Question: I added the '.jar' file to the 'lib' folder in the project directory:

Next I right clicked on each .jar file and selected "Add as library".
Then I added the dependencies to the build.gradle file:
'''
apply plugin: 'com.android.application'
android {
compileSdkVersion 21
buildToolsVersion "21.1.2"
defaultConfig {
applicationId "com.ryzomarmory.crm.ryzomarmory"
minSdkVersion 16
targetSdkVersion 21
versionCode 1
versionName "1.0"
}
buildTypes {
release {
minifyEnabled false
proguardFiles getDefaultProguardFile('proguard-android.txt'), 'proguard-rules.pro'
}
}
}
dependencies {
compile fileTree(dir: 'lib', include: ['*.jar'])
compile 'com.android.support:appcompat-v7:21.0.3'
compile files('commons-dbcp-1.4.jar')
compile files('commons-pool-1.6.jar')
compile files('mysql-connector-java-5.1.30-bin.jar')
}
'''
When I attempt to run the android application it displays the 'java.lang.NoClassDefFoundError'. Here is the full log:
'''
02-26 11:13:54.671 20960-20960/com.ryzomarmory.crm.ryzomarmory E/AndroidRuntime: FATAL EXCEPTION: main
Process: com.ryzomarmory.crm.ryzomarmory, PID: 20960
java.lang.NoClassDefFoundError: com.mysql.jdbc.jdbc2.optional.MysqlDataSource
at com.ryzomarmory.crm.ryzomarmory.DataSourceFactory.getMySQLDataSource(DataSourceFactory.java:19)
at com.ryzomarmory.crm.ryzomarmory.LoginService.<init>(LoginService.java:13)
at com.ryzomarmory.crm.ryzomarmory.LoginActivity.<init>(LoginActivity.java:18)
at java.lang.reflect.Constructor.newInstance(Native Method)
at java.lang.Class.newInstance(Class.java:1572)
at android.app.Instrumentation.newActivity(Instrumentation.java:1065)
at android.app.ActivityThread.performLaunchActivity(ActivityThread.java:2199)
at android.app.ActivityThread.handleLaunchActivity(ActivityThread.java:2360)
at android.app.ActivityThread.access$800(ActivityThread.java:144)
at android.app.ActivityThread$H.handleMessage(ActivityThread.java:1278)
at android.os.Handler.dispatchMessage(Handler.java:102)
at android.os.Looper.loop(Looper.java:135)
at android.app.ActivityThread.main(ActivityThread.java:5221)
at java.lang.reflect.Method.invoke(Native Method)
at java.lang.reflect.Method.invoke(Method.java:372)
at com.android.internal.os.ZygoteInit$MethodAndArgsCaller.run(ZygoteInit.java:899)
at com.android.internal.os.ZygoteInit.main(ZygoteInit.java:694)
'''
I ran the command 'gradlew.bat clean' in the app directory, as suggested in most similar questions. But this doesn't solve the issue for me.
edit: The code in this 'try' block is causing the error:
'''
import javax.sql.DataSource;
import com.mysql.jdbc.jdbc2.optional.MysqlDataSource;
// establishes a persistent database connection
public class DataSourceFactory {
public static DataSource getMySQLDataSource() {
MysqlDataSource mysqlDS = null;
final Configuration conf = new Configuration();
final String dbHostName = conf.getDbHostname();
final String dbDatabaseName = conf.getDbDatabaseName();
final String dbUsername = conf.getDbUsername();
final String dbPassword = conf.getDbPassword();
try {
mysqlDS = new MysqlDataSource();
mysqlDS.setURL(dbHostName + dbDatabaseName);
mysqlDS.setUser(dbUsername);
mysqlDS.setPassword(dbPassword);
} catch (Exception e) {
throw new IllegalStateException(e);
}
return mysqlDS;
}
}
'''
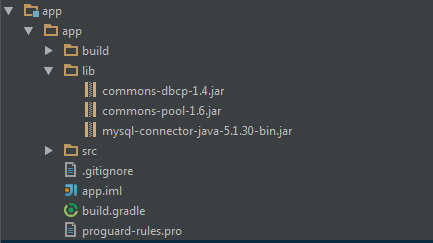
Answer: Having your android app connect directly to a DB over JDBC is not advised, see <URL> by Mark Murphy for reasons why. It is technically possible, but you have to hack around, it's not worth it, you should invest that effort into doing it properly, by interfacing with a web service.
Ideally you'll want to wrap up your database calls in a web service, have that sitting on an application server somewhere and have your app interact via REST to fetch and update data.
A benefit of introducing a REST layer is that you could also have a web front end in addition to a mobile app, or iOS etc..